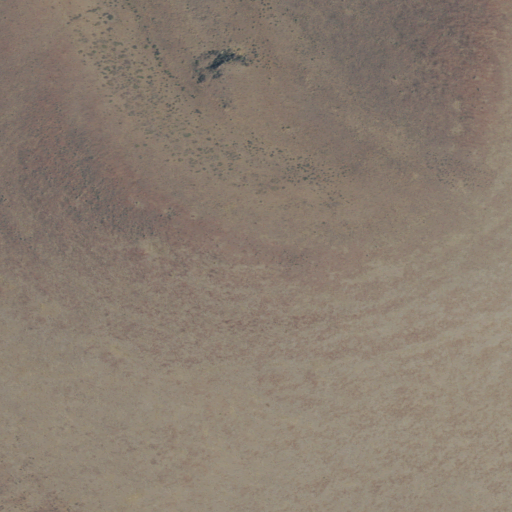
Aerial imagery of mountain in Oregon named Turpin Knoll containing shrub and grassland